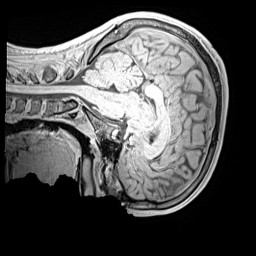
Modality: MP2RAGE
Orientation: sagittal
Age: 12
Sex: male
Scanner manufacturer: siemens
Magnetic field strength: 3 T
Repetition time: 4 s
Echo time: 0.00299 s